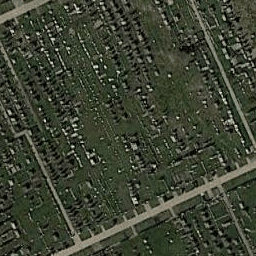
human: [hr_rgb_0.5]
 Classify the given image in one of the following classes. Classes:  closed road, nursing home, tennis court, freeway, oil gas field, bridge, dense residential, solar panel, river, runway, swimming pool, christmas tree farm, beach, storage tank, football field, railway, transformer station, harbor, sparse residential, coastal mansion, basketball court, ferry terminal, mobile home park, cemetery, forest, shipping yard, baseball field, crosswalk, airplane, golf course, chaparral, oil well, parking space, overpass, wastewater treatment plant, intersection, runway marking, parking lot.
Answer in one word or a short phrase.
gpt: cemetery